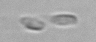
Label: Dinobryon